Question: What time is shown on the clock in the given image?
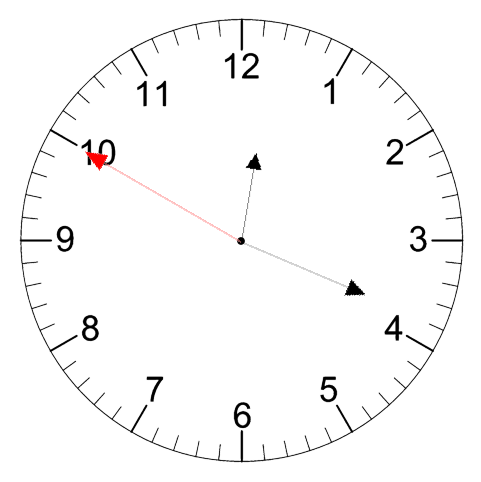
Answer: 12:18:50